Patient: sex M, age 31
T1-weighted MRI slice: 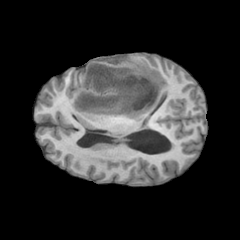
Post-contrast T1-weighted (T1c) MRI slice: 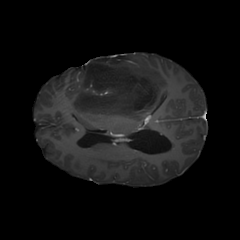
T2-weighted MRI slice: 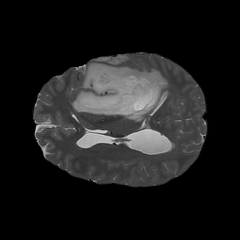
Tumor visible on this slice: yes
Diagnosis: Astrocytoma, IDH-mutant
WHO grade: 3